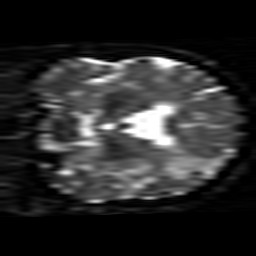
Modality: ADC
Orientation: coronal
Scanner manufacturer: siemens
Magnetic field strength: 1.5 T
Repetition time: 8.1 s
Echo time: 0.119 s